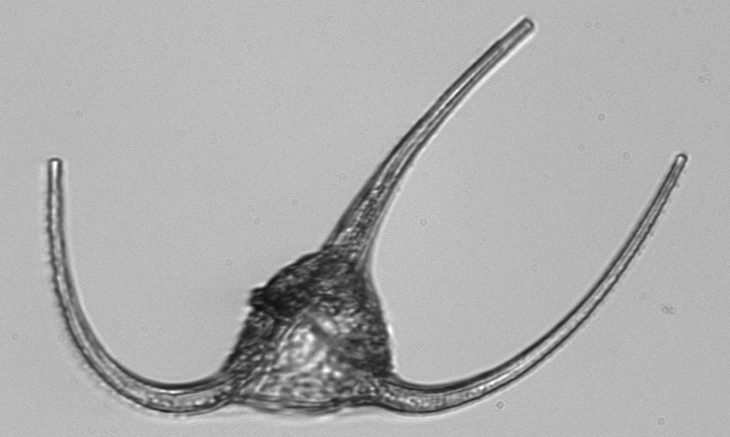
Label: Tripos